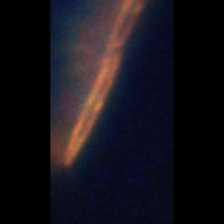
Taxon: Psuedo-nitzschia
Group: Diatoms